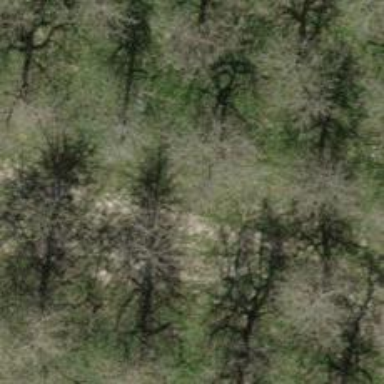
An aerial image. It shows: Beautiful tree in nature.